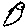
Label: bird